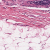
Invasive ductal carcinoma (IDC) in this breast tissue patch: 0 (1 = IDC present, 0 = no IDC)